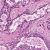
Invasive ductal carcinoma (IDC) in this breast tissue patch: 1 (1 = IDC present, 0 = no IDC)